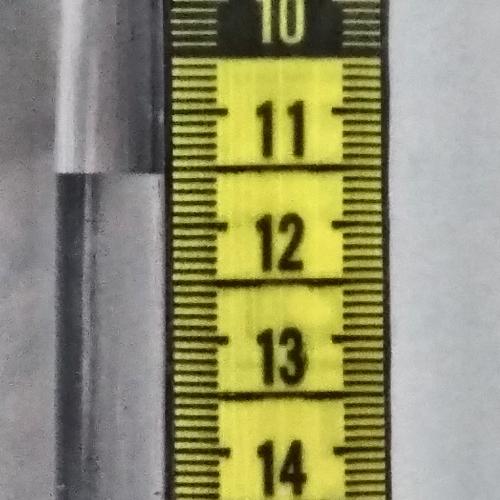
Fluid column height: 11.5 cm